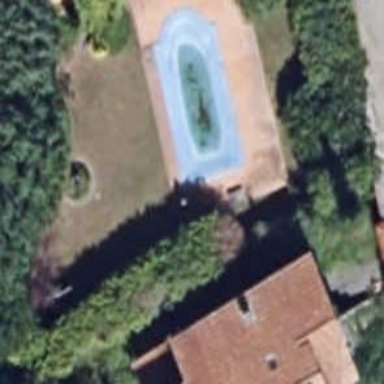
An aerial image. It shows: Swimming pool located in leisure land.